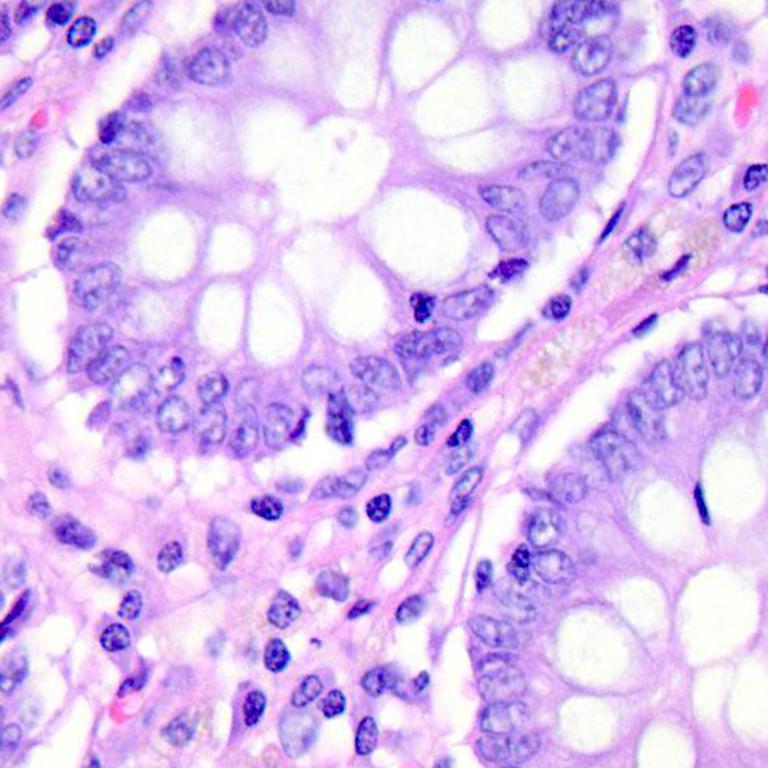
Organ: colon
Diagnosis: benign